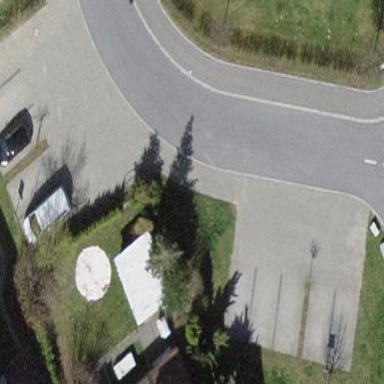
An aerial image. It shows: Parking area.